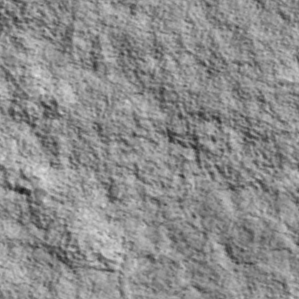
Label: non_frost